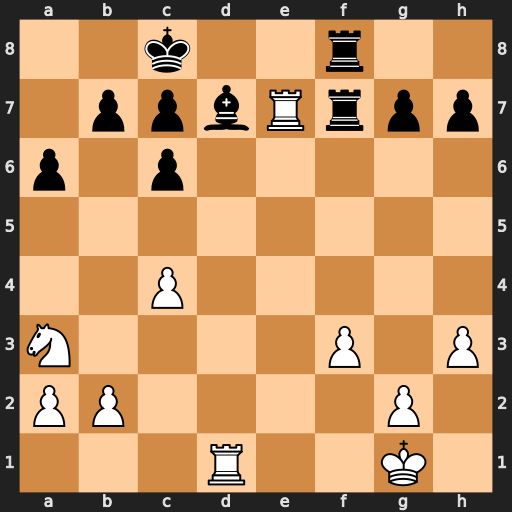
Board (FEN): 2k2r2/1ppbRrpp/p1p5/8/2P5/N4P1P/PP4P1/3R2K1
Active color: w
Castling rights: -
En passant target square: -
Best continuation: Rdxd7 Rxe7 Rxe7